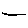
Label: line